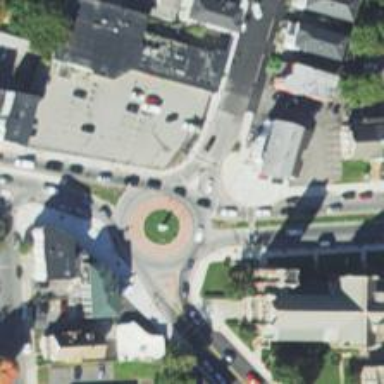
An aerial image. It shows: Primary highway intersecting roundabout.